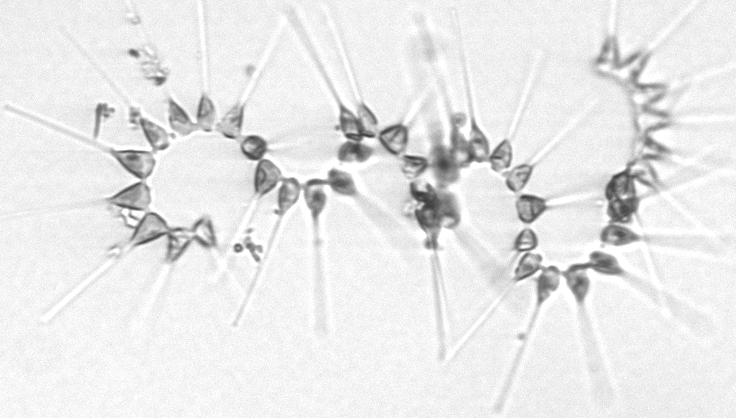
Label: Asterionellopsis_glacialis